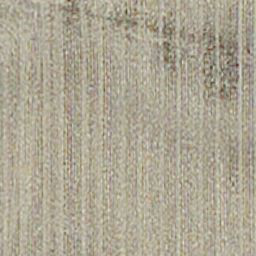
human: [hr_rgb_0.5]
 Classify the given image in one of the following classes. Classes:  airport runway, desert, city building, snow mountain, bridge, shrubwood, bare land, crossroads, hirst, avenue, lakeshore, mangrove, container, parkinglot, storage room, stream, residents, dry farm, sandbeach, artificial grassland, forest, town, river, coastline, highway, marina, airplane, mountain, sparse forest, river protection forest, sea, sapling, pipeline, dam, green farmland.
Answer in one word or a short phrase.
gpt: dry farm